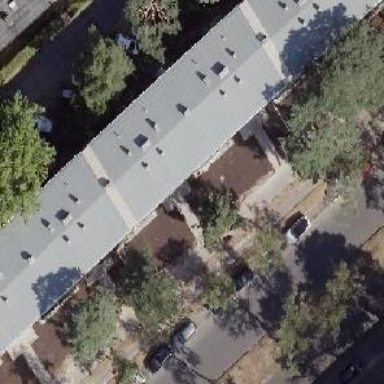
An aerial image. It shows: Flat-roofed apartment building.